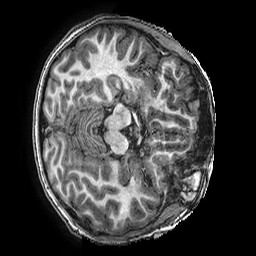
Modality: T1w
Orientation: axial
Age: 13
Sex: male
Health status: ill
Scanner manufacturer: ge
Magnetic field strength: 3 T
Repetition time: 0.00766 s
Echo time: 0.003476 s